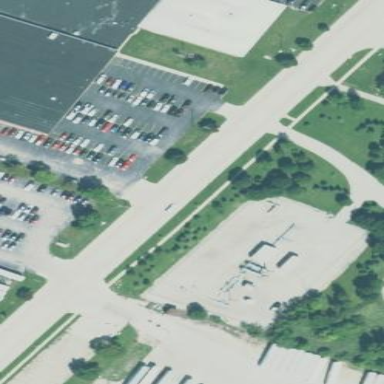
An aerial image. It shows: Gas substation.